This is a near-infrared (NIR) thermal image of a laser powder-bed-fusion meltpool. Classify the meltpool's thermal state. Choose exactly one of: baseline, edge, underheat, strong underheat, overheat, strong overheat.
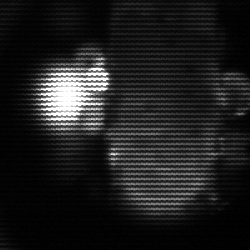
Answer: strong underheat